Field crop: maize
Growth stage: 2
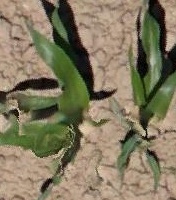
Species: maize